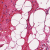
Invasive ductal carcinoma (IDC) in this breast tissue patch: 0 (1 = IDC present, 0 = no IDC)